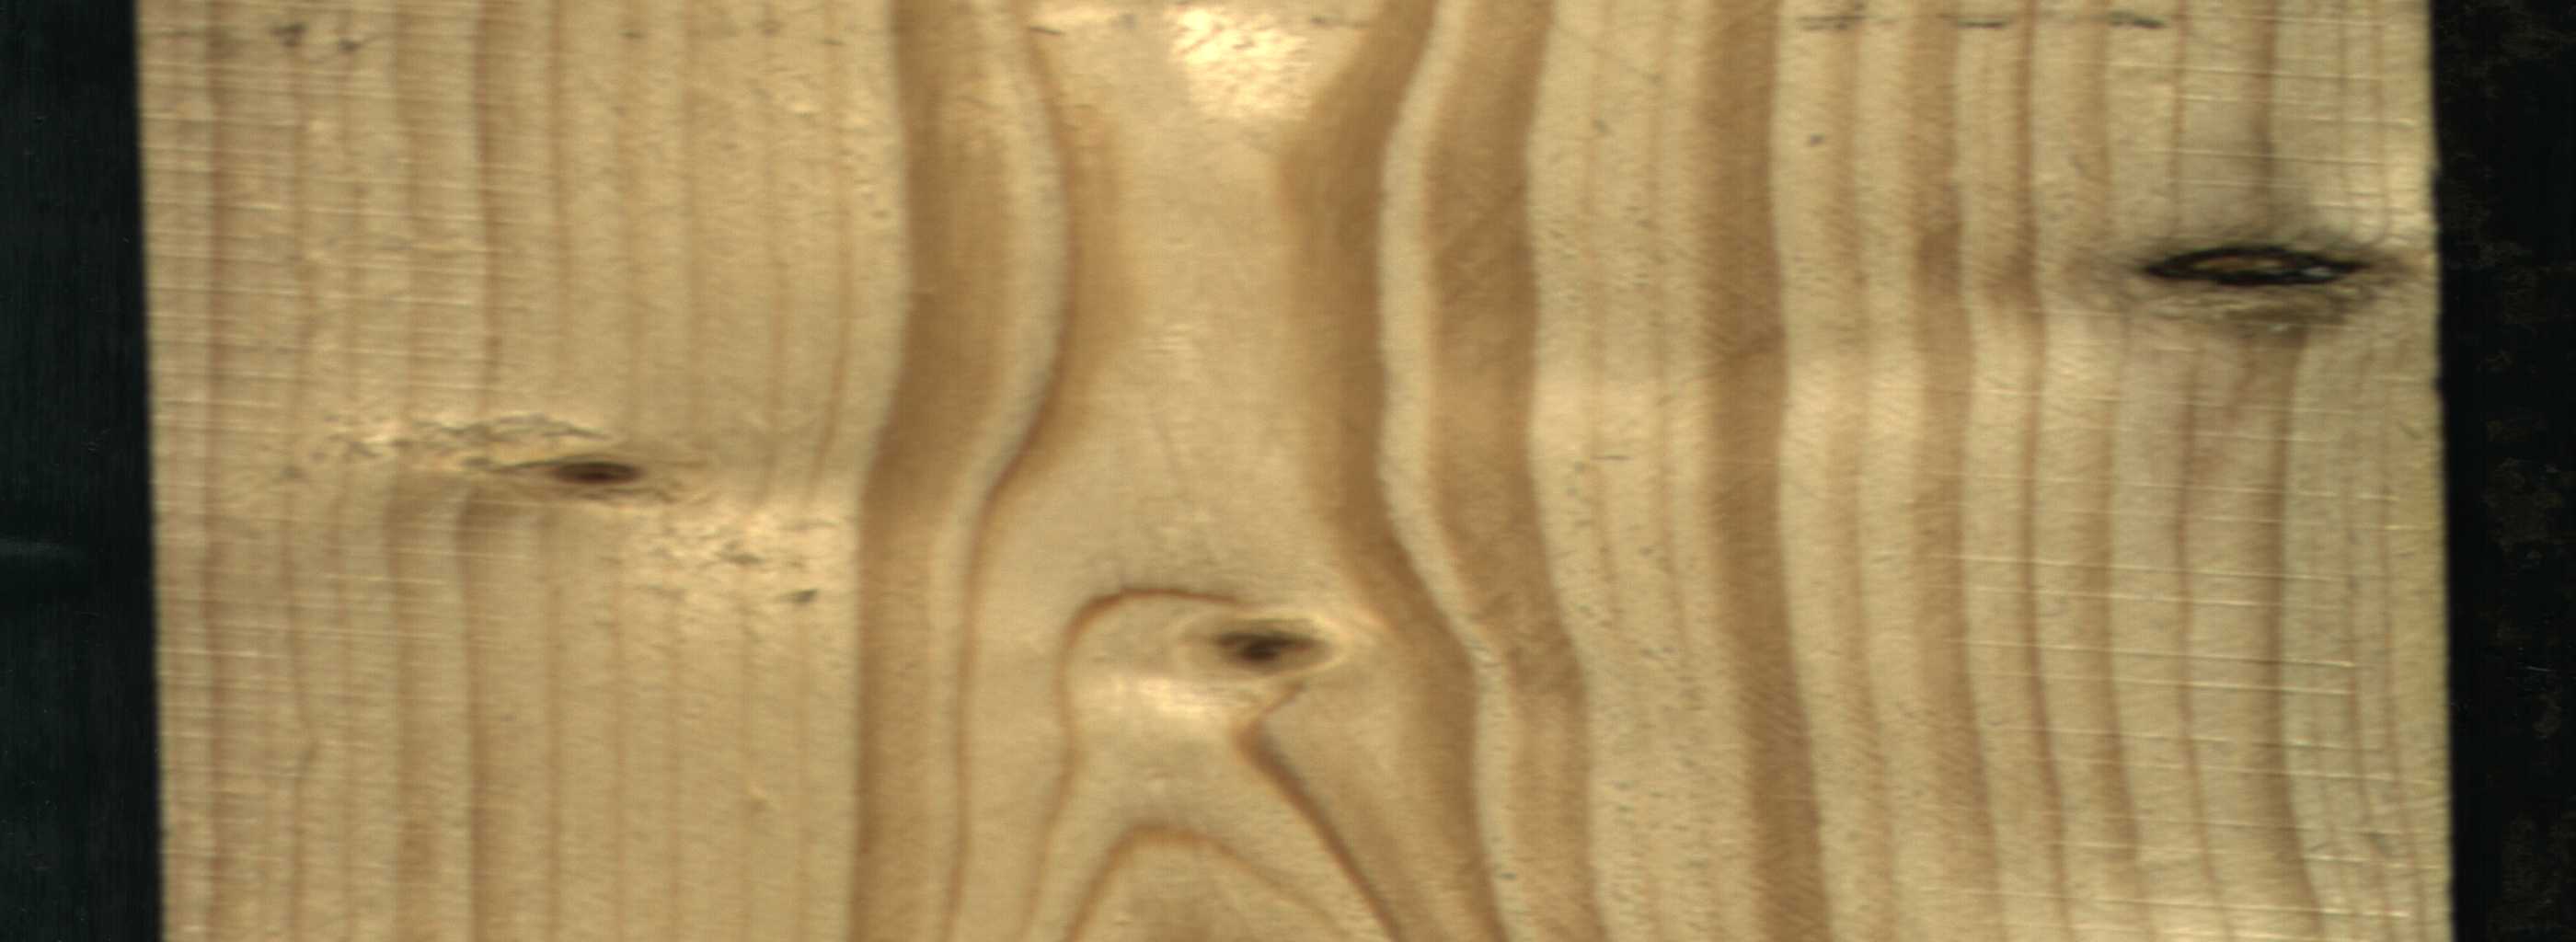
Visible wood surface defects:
Quartzity
Quartzity
Quartzity
Dead_Knot
Live_Knot
Live_Knot